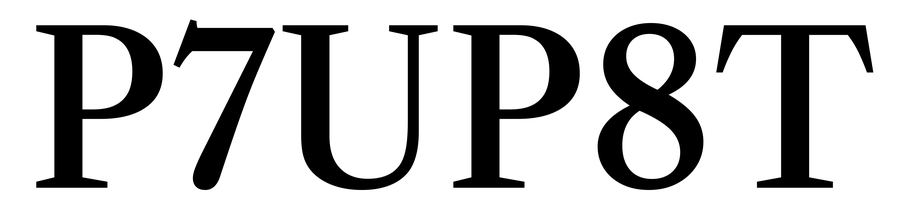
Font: LibreCaslonText_Medium